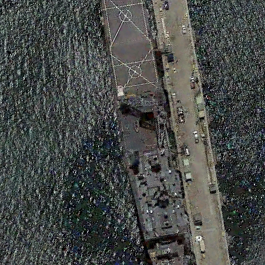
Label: combat